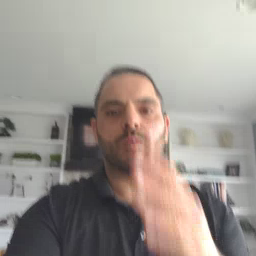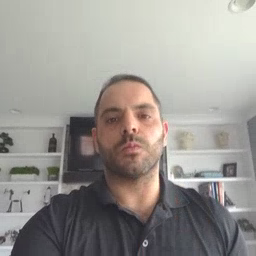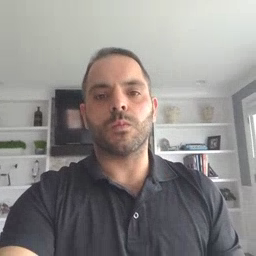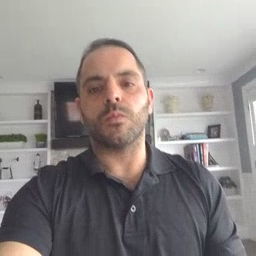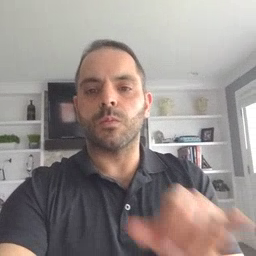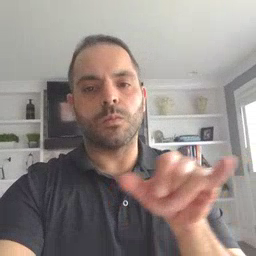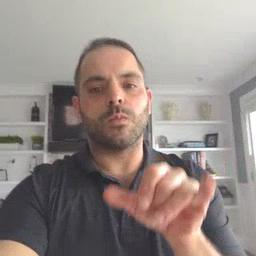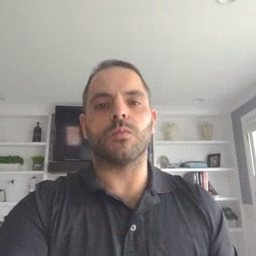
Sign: same